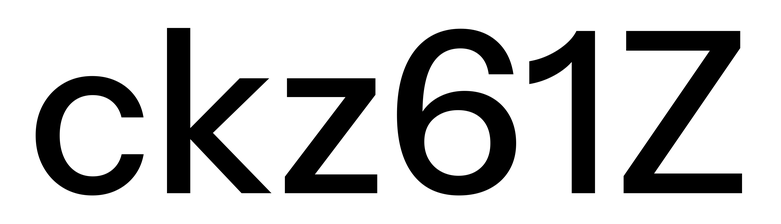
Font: InstrumentSans_Medium